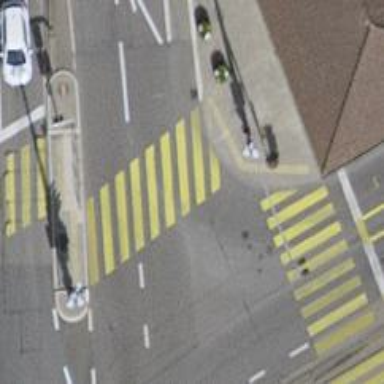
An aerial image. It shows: Road crossing with traffic signals.